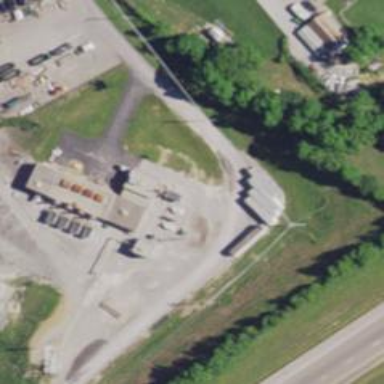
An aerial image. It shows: Generator is pictured.